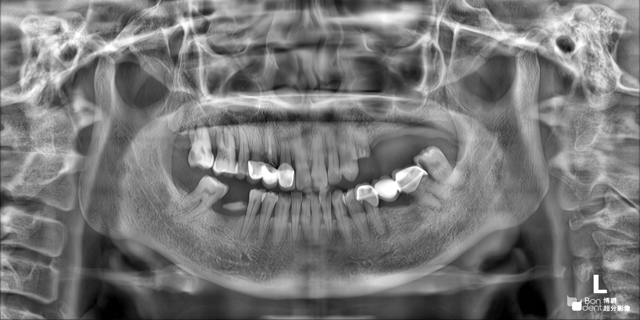
adult